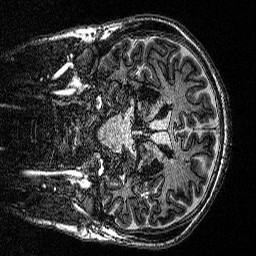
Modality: MP2RAGE
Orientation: coronal
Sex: male
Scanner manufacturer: siemens
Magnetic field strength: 3 T
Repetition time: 5 s
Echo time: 0.00292 s